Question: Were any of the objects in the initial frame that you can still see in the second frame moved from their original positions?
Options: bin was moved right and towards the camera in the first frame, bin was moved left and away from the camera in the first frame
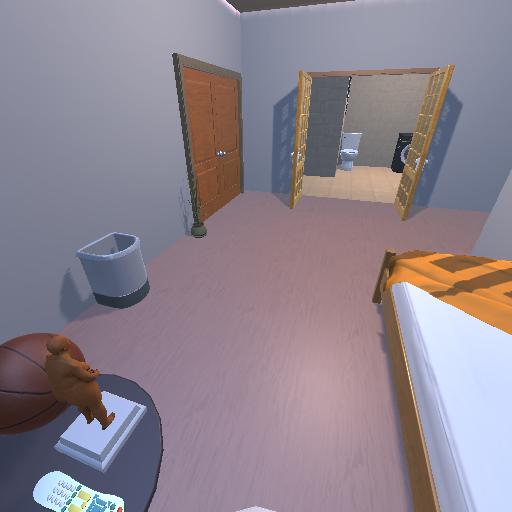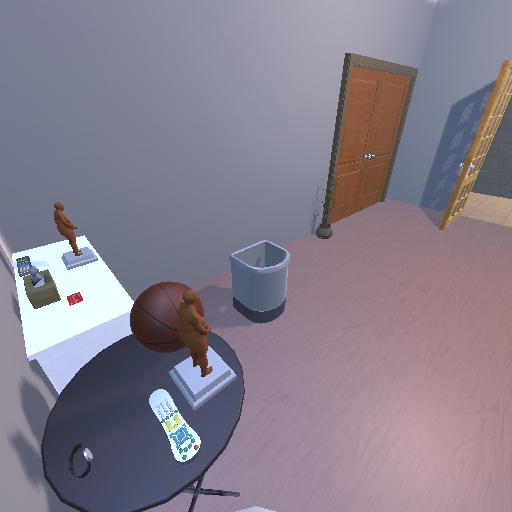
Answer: bin was moved right and towards the camera in the first frame